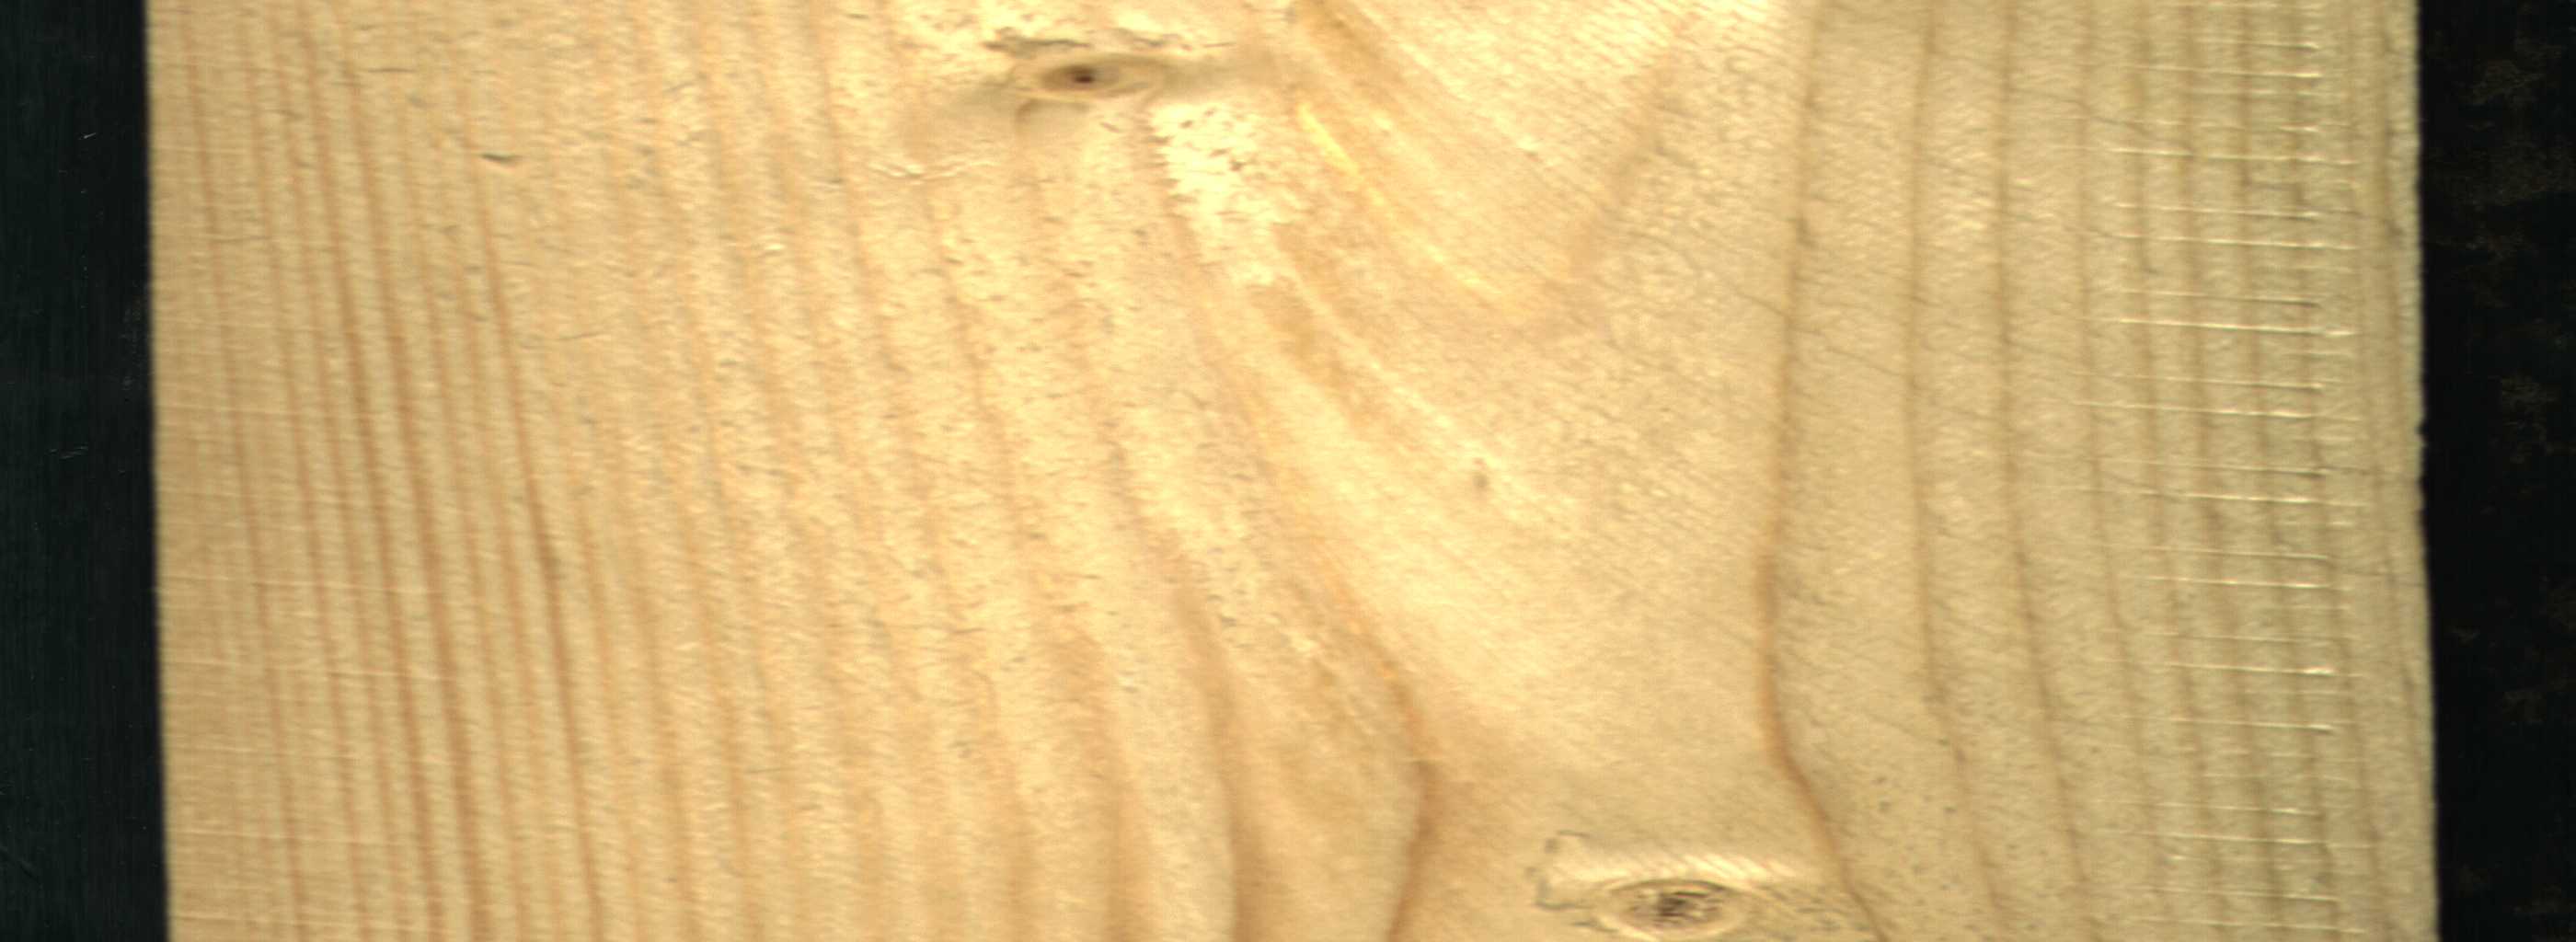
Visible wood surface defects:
Live_Knot
Live_Knot